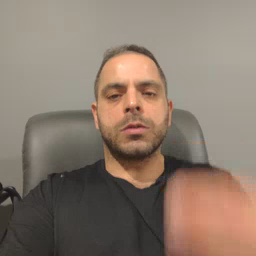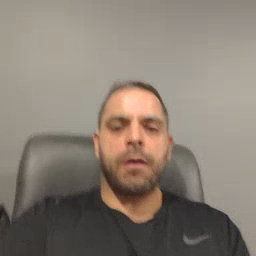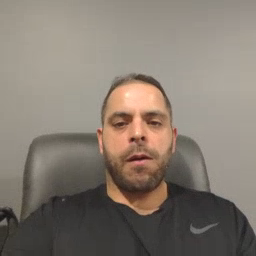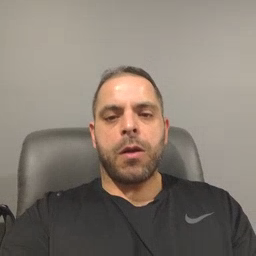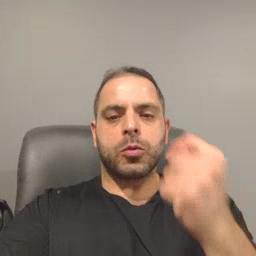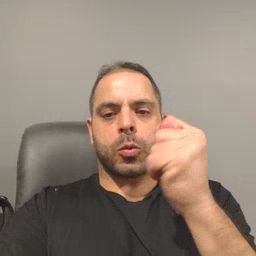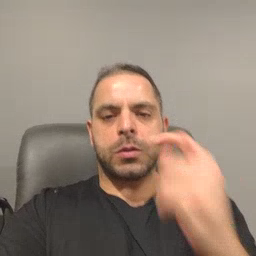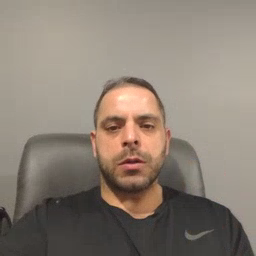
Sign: toy